Aerial crown-view tile of a tropical tree (Barro Colorado Island, Panama), acquired 20250915:
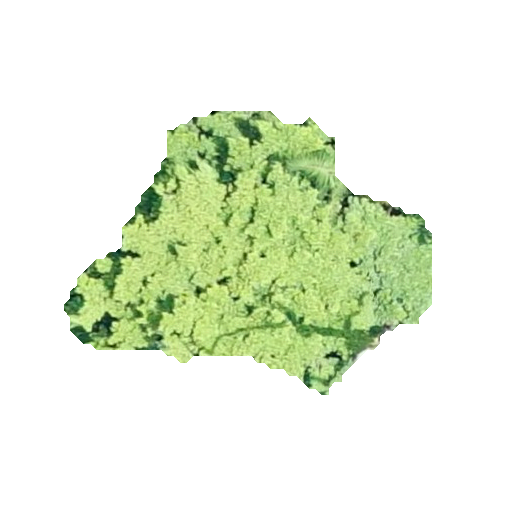
Species: Guapira myrtiflora
GBIF accepted scientific name: Guapira myrtiflora
Crown area: 93.967 m²